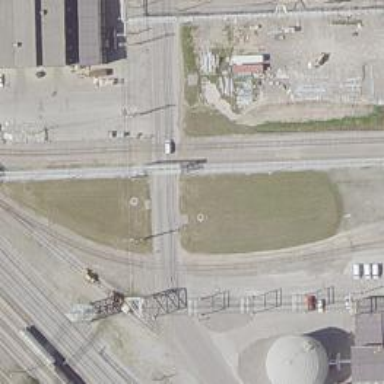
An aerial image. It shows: Railway level crossing.